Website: walmart
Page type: payment
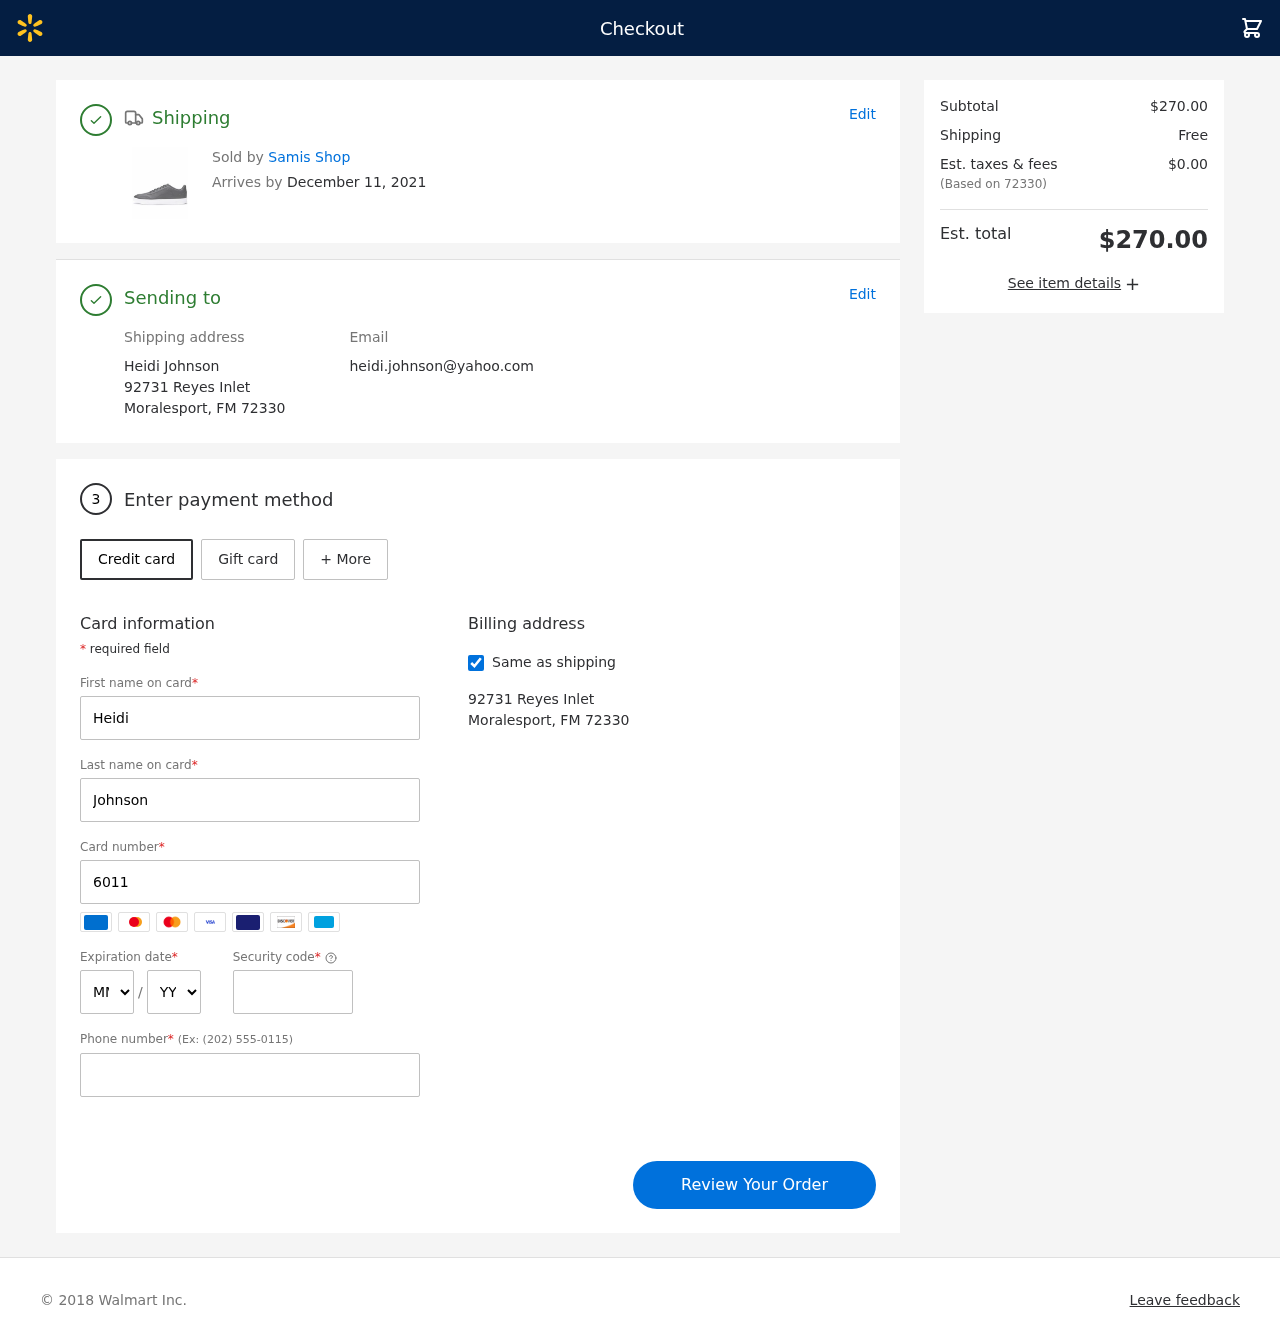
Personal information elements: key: PII_CARD_CVV
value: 447
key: PII_CARD_EXPIRY_MONTH
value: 11
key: PII_CARD_EXPIRY_YEAR
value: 28
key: PII_CARD_NUMBER
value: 6011 3914 4226 2181
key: PII_CITY_STATE_ZIP
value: Moralesport, FM 72330
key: PII_EMAIL
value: heidi.johnson@yahoo.com
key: PII_FIRSTNAME
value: Heidi
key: PII_FULLNAME
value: Heidi Johnson
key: PII_LASTNAME
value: Johnson
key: PII_PHONE
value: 7706206781
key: PII_POSTCODE
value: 72330
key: PII_STREET
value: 92731 Reyes Inlet
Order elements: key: ORDER_DELIVERY_DATE
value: December 11, 2021
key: ORDER_SUBTOTAL
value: $270.00
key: ORDER_SHIPPING_COST
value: Free
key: ORDER_TAX
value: $0.00
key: ORDER_TOTAL
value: $270.00